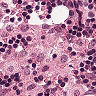
Metastatic tissue present: no